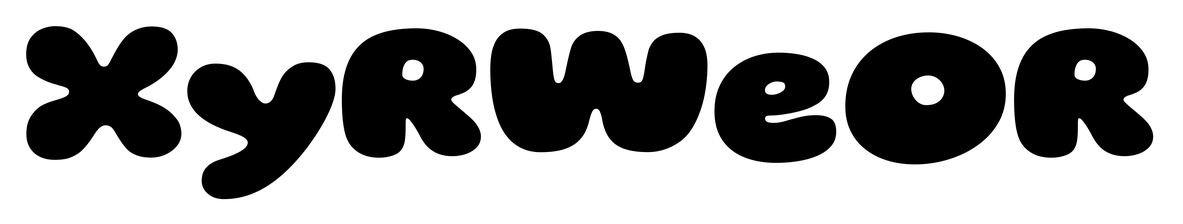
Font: Gluten_Black